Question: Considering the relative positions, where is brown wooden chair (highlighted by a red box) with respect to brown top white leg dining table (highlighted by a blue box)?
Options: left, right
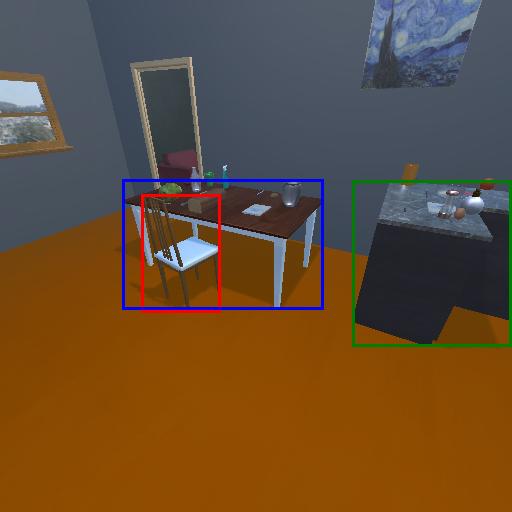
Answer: left